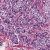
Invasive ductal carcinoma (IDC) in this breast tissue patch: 1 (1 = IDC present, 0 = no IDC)